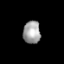
Tissue: lung
Cell type: Epithelial cells
Senescence score: 0.2248
Nuclear area (px): 385
Mean DAPI intensity: 161.423